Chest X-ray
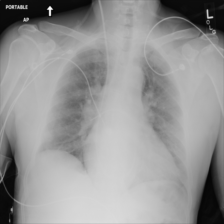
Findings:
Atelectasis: negative
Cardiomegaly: positive
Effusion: negative
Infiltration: negative
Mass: negative
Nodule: negative
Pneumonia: negative
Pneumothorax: negative
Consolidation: negative
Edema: negative
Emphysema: negative
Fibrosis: negative
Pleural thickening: negative
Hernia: negative